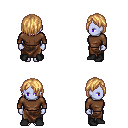
a pixel art fantasy rpg character, female body template, dark elf, purple skin, brown long-sleeve shirt, robe skirt, light blonde bangs hairstyle, black shoes, four views (front, back, left, right), 2x2 character sprite sheet, small pixel art, hard edges, no anti-aliasing